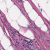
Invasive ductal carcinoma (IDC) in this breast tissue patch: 0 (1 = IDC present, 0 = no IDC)